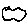
Label: cloud